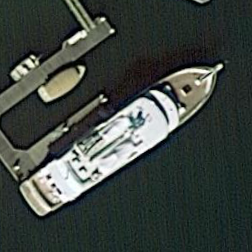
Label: civil